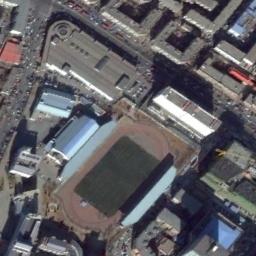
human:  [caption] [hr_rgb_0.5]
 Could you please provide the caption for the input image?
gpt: The stadium is next to some buildings and roads .

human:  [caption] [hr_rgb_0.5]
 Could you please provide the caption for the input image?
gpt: This stadium has a row of white signs on each side .

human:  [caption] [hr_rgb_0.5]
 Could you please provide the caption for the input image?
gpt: There are many buildings beside the stadium .

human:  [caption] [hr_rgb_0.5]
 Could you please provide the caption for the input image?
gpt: The square gymnasium is surrounded by a residential area .

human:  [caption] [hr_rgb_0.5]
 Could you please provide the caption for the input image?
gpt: There are some buildings around the stadium .